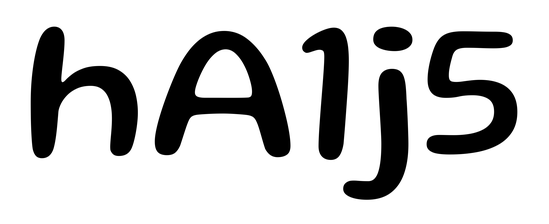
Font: Gluten_Regular